Aerial crown-view tile of a tropical tree (Barro Colorado Island, Panama), acquired 20240813:
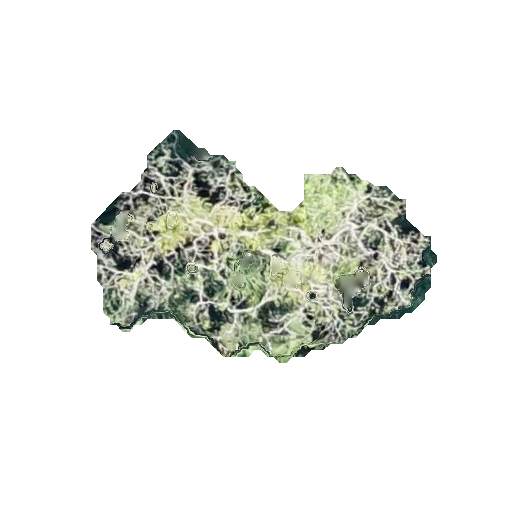
Species: Cordia alliodora
GBIF accepted scientific name: Cordia alliodora
Crown area: 76.909 m²